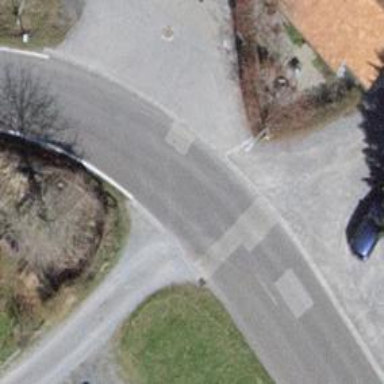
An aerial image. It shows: Tertiary road with asphalt surface.